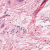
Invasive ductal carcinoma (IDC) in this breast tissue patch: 0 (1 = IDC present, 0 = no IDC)